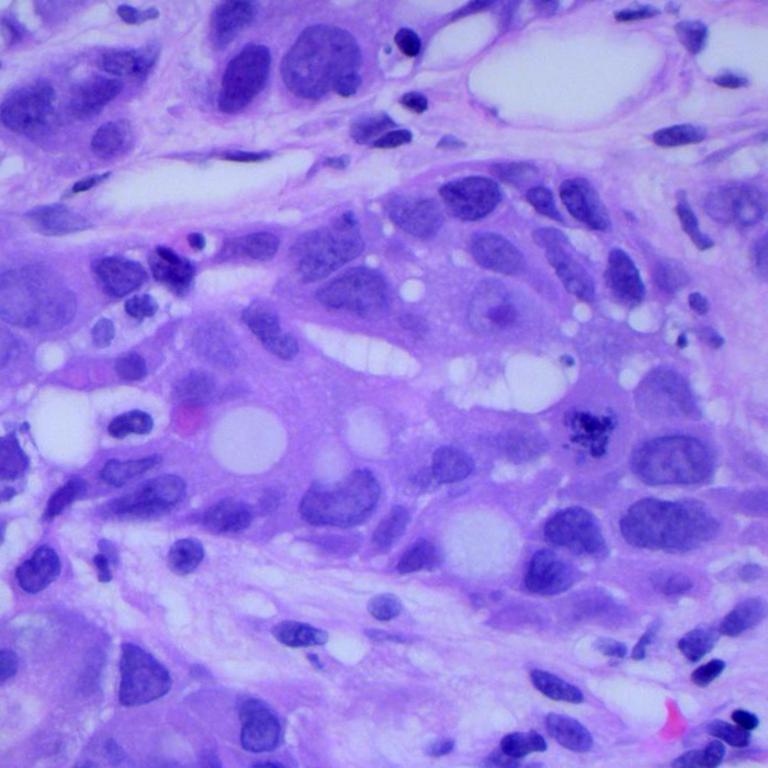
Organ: lung
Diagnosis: adenocarcinomas